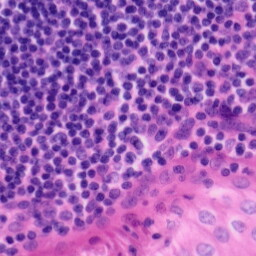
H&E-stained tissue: Tonsil